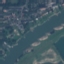
Label: River